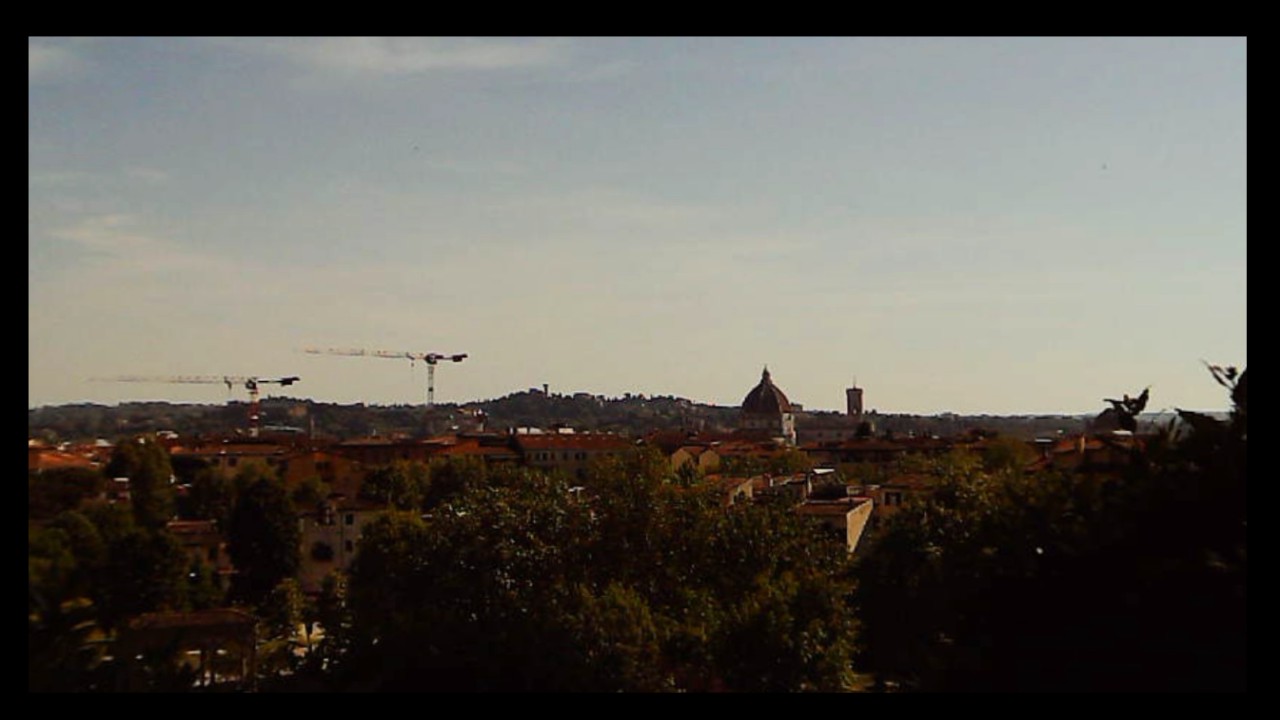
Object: Betafpv air75